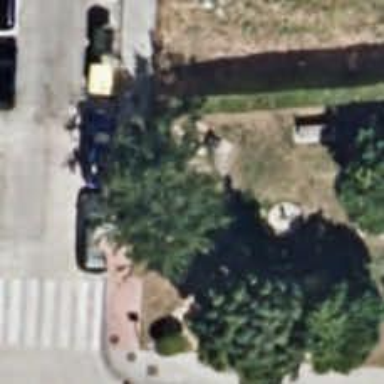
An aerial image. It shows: Brown bench in the vicinity.